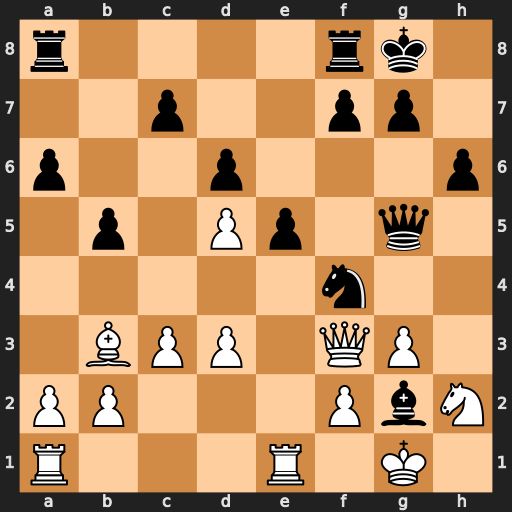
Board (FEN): r4rk1/2p2pp1/p2p3p/1p1Pp1q1/5n2/1BPP1QP1/PP3PbN/R3R1K1
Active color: w
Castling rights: -
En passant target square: -
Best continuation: gxf4 Bxf3+ fxg5